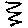
Label: zigzag